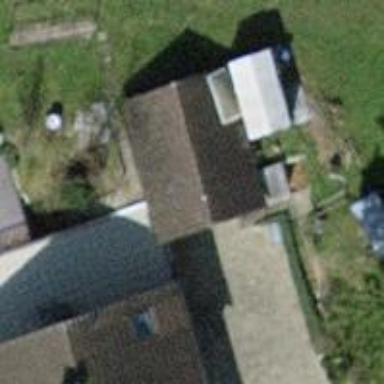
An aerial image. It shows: Hut.